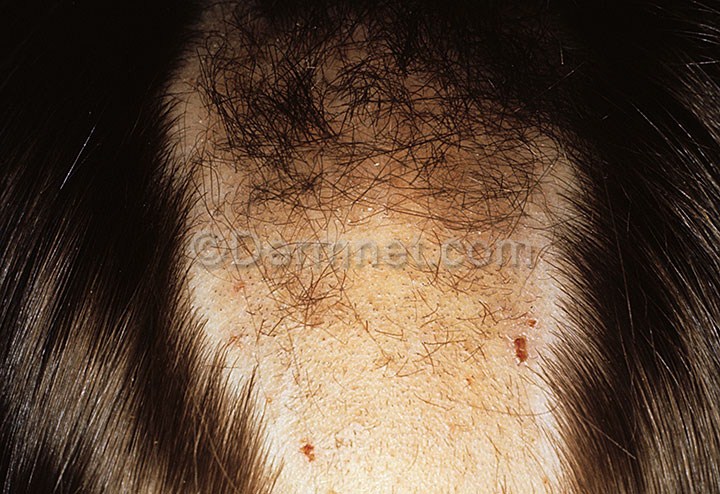
Disease: Hair Loss Photos Alopecia and other Hair Diseases